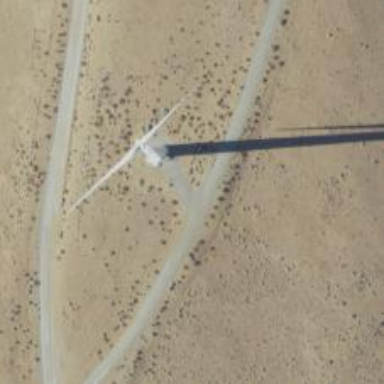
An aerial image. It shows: Wind generator using horizontal axis wind turbines.